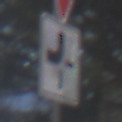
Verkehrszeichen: VerlaufVorfahrtsstrasse2
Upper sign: VorfahrtGewaehren
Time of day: MorningAfternoon
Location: Outdoor (Special)
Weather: Clear
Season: Winter
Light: Natural